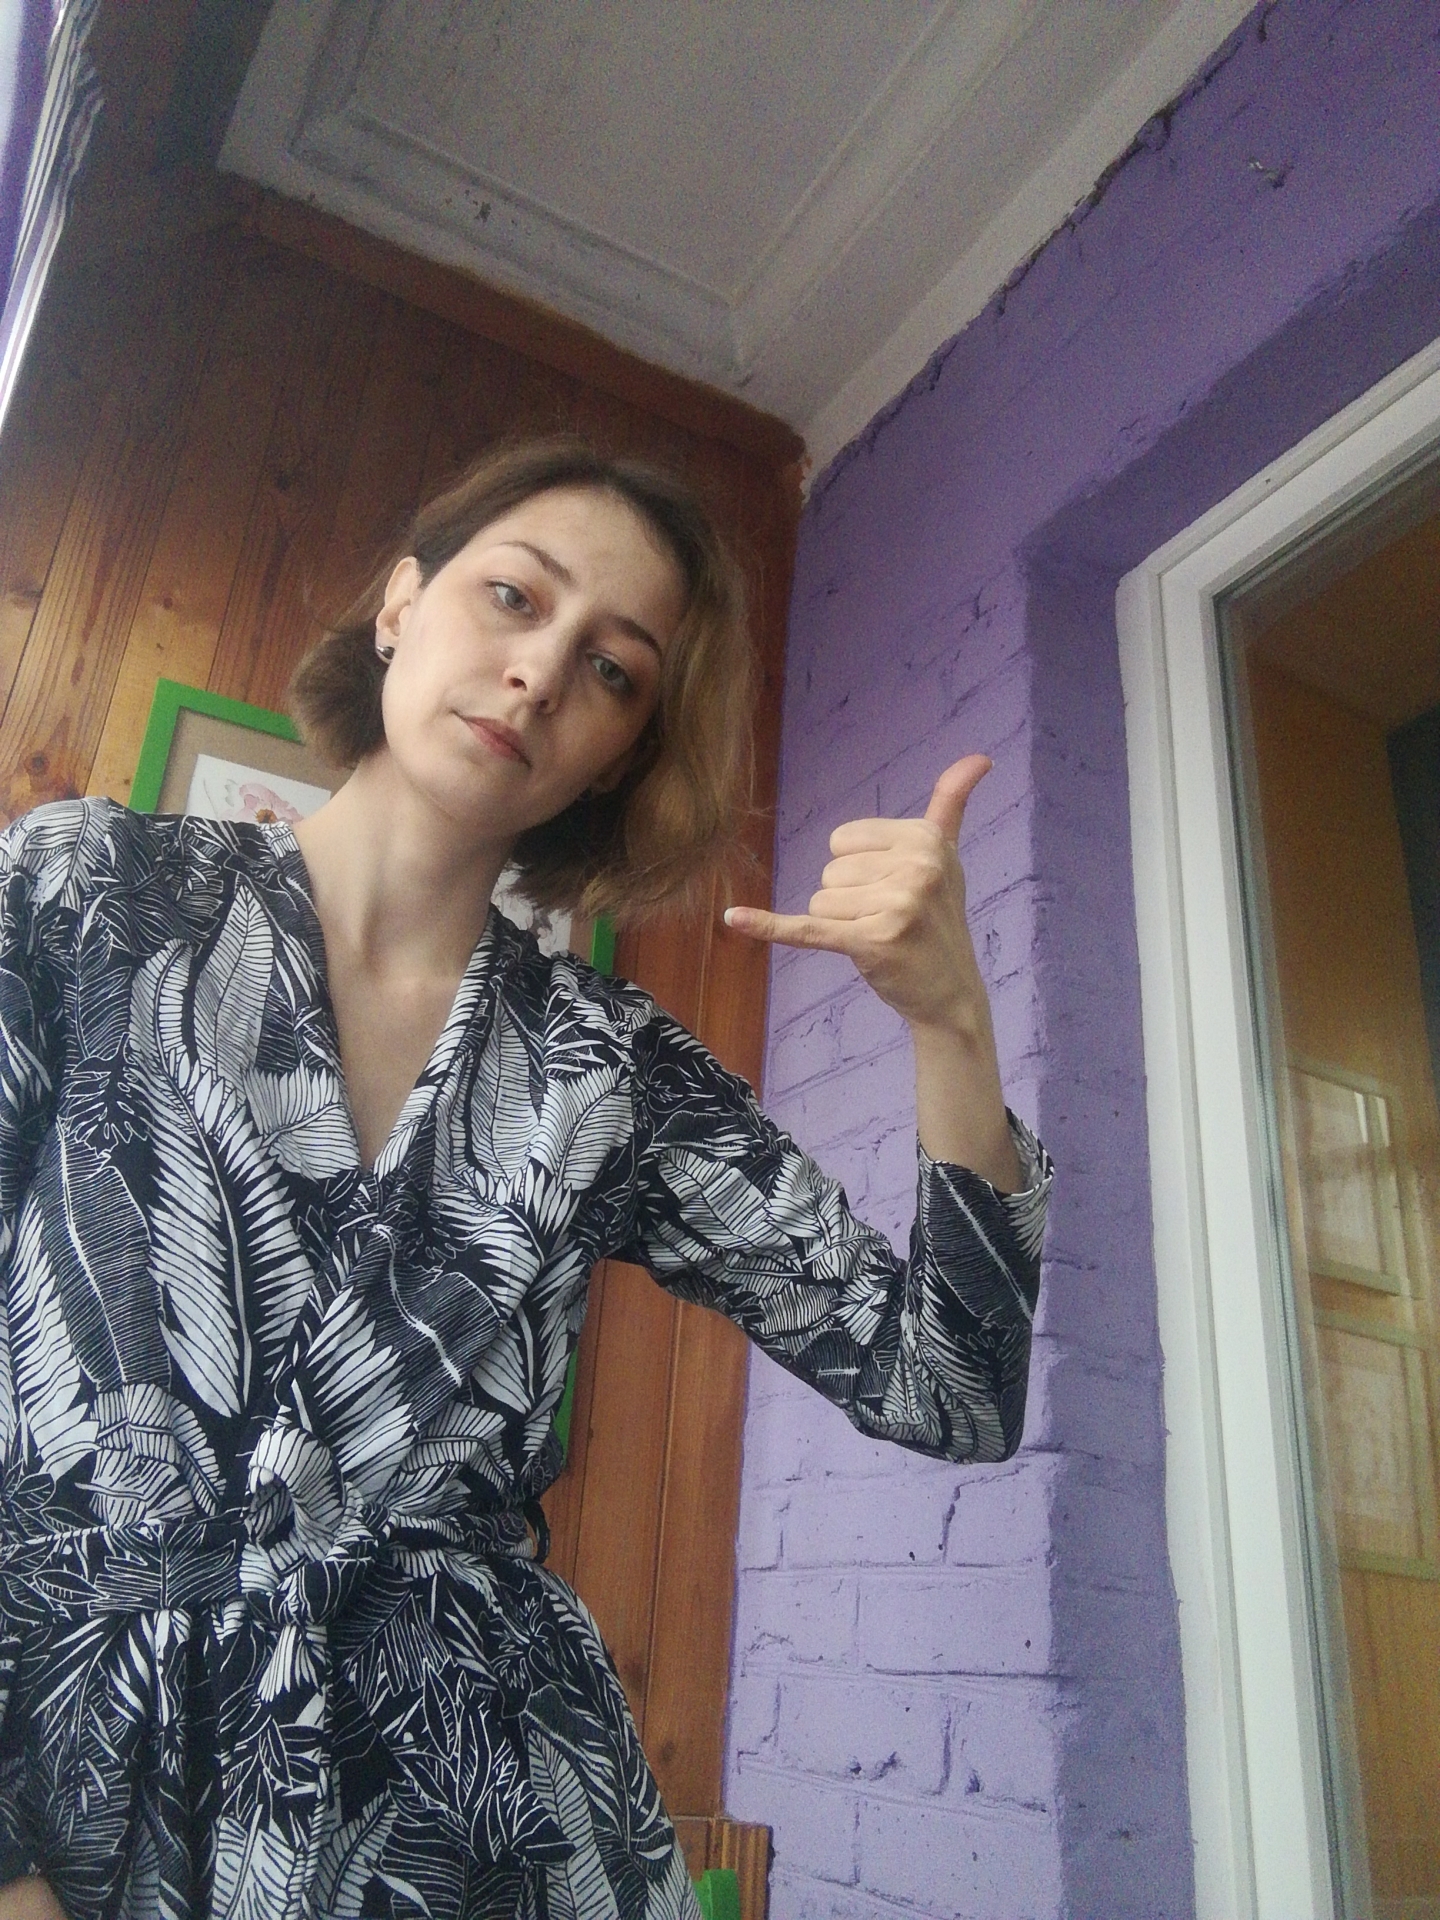
Label: noise